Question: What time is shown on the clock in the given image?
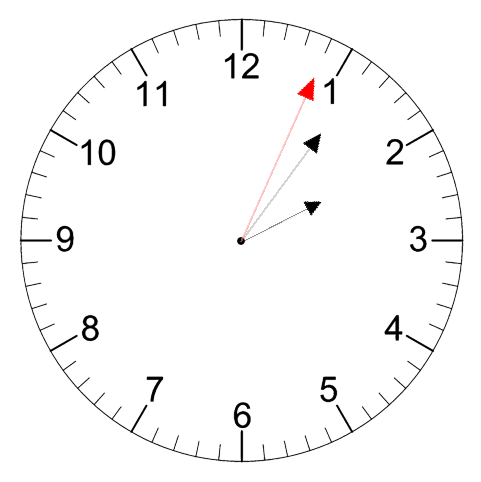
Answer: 02:06:04